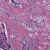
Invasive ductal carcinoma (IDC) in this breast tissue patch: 0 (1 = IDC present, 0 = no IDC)